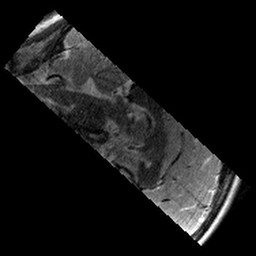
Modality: T2w
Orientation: sagittal
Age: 12
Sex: male
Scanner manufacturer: siemens
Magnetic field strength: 3 T
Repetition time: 8.46 s
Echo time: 0.067 s